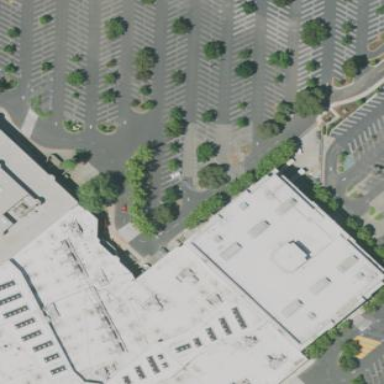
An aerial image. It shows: Department store building.